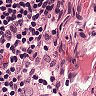
Metastatic tissue present: no